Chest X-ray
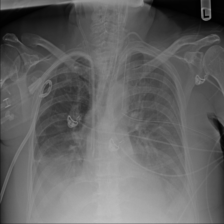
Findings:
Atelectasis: negative
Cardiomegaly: negative
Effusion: negative
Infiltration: negative
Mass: negative
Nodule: negative
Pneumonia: negative
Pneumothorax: negative
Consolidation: negative
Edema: negative
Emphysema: negative
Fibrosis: negative
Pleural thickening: negative
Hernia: negative